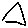
Label: triangle